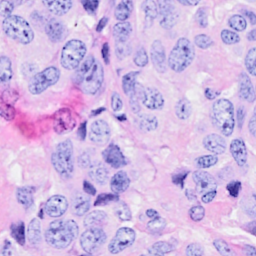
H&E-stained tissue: Breast